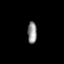
Tissue: skin
Cell type: T cells
Senescence score: 0.2412
Nuclear area (px): 194
Mean DAPI intensity: 147.67